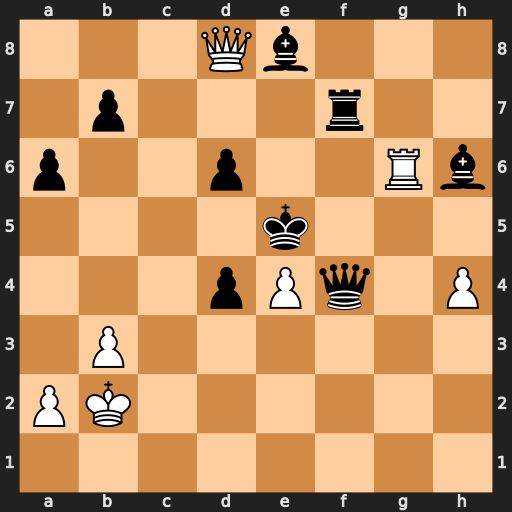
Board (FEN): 3Qb3/1p3r2/p2p2Rb/4k3/3pPq1P/1P6/PK6/8
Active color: w
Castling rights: -
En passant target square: -
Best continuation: Qxe8+ Re7 Qxe7#